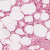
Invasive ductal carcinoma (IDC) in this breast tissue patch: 0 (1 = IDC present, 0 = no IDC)